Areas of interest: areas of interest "Business office"
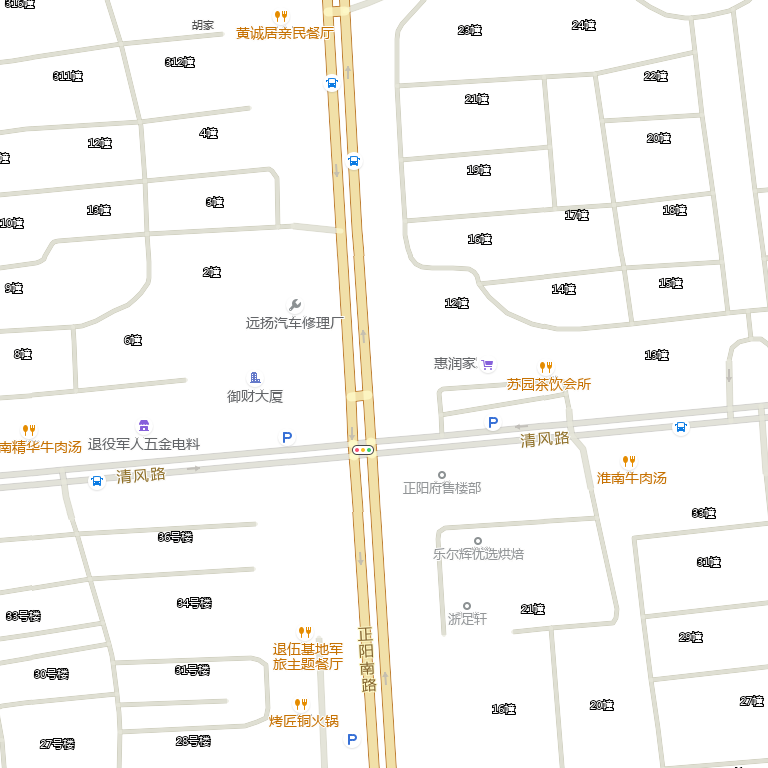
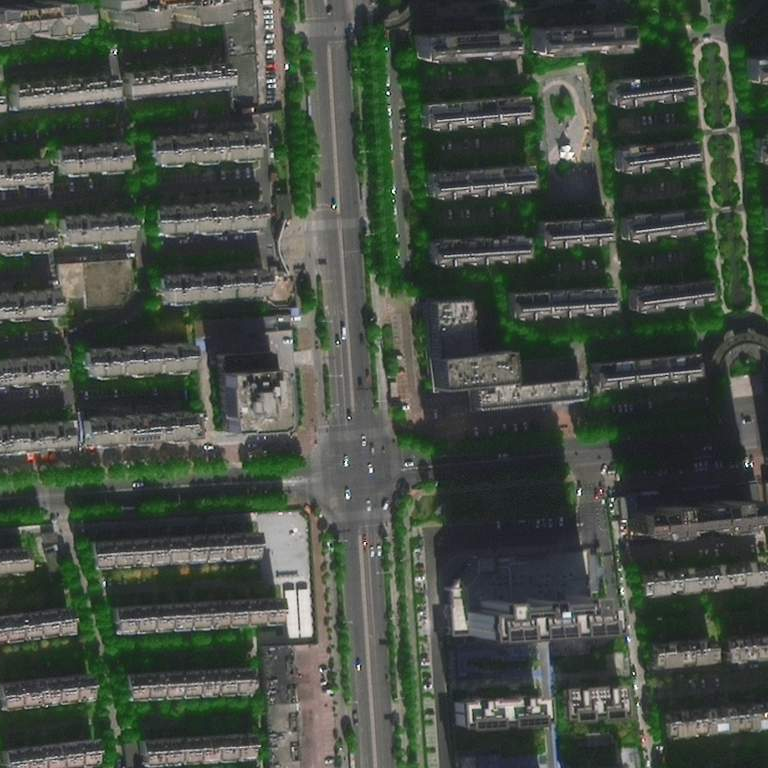